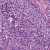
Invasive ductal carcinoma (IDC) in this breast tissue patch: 0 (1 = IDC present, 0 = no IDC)